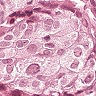
Metastatic tissue present: yes